Question: I would like to know how to create a self adjusting list that continues to add values to a particular height and then floats the rest to the right and continues the process.
I have added an image to illustrate. I know the answer is probably simple but I cant seem to get a handle on it.

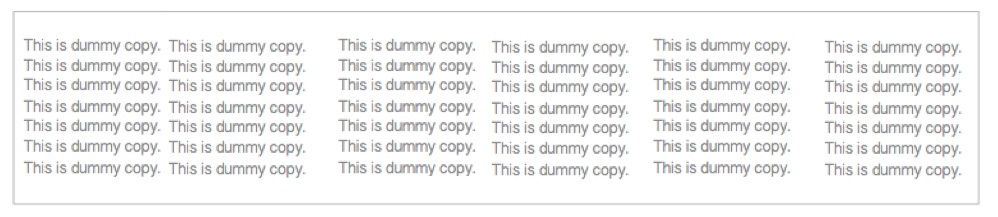
Answer: The column-count property specifies the number of columns an element should be divided into.
<URL> to the answer.
'''
.classname {
-webkit-column-count: 3; /* Chrome, Safari, Opera */
-moz-column-count: 3; /* Firefox */
column-count: 3;
-webkit-column-gap: 40px; /* Chrome, Safari, Opera */
-moz-column-gap: 40px; /* Firefox */
column-gap: 40px;
-webkit-column-rule: 4px outset #ff00ff; /* Chrome, Safari, Opera */
-moz-column-rule: 4px outset #ff00ff; /* Firefox */
column-rule: 4px outset #ff00ff;
}
'''